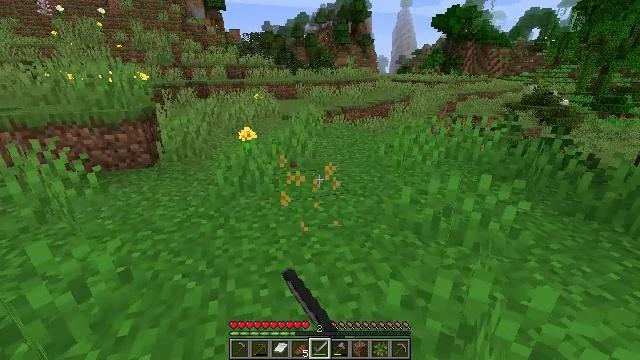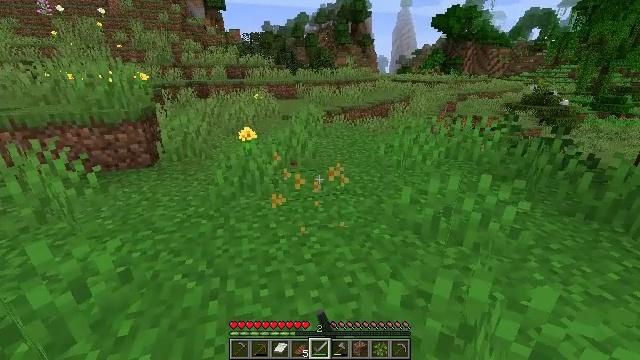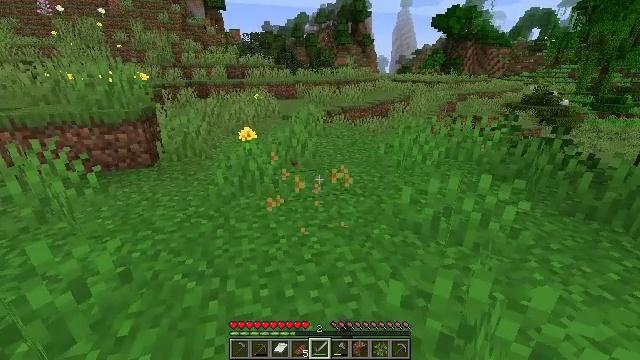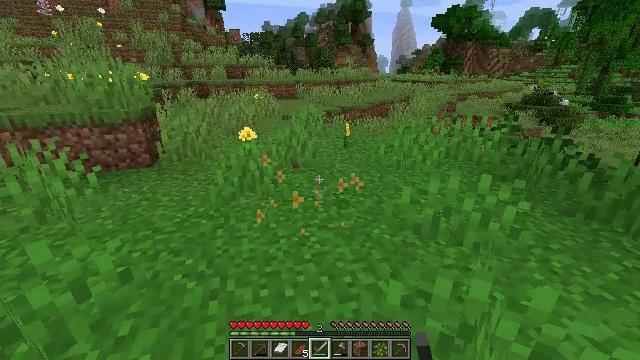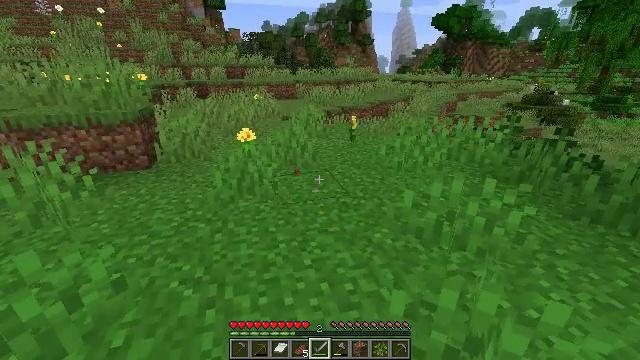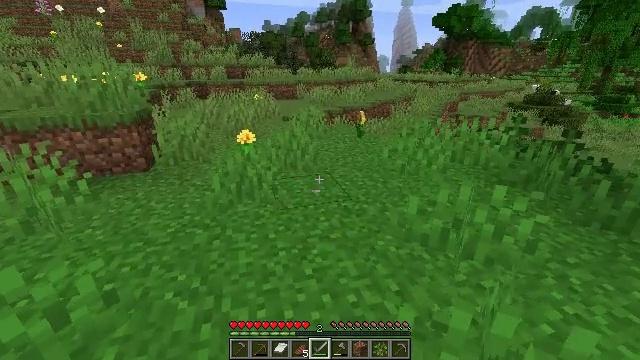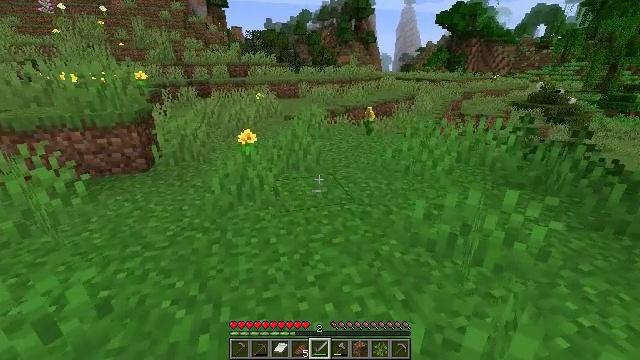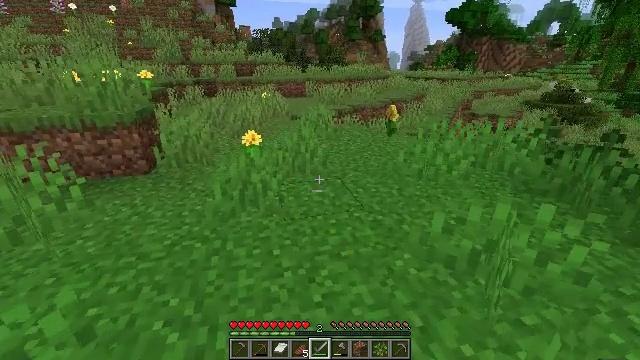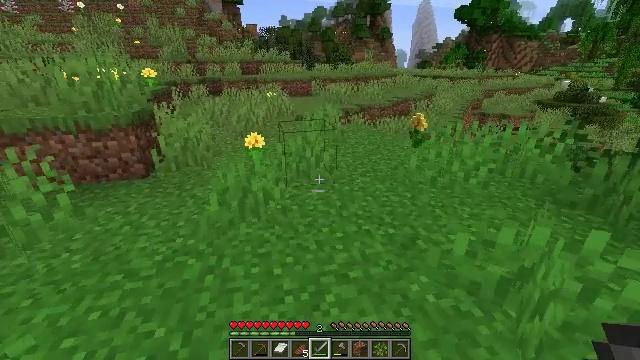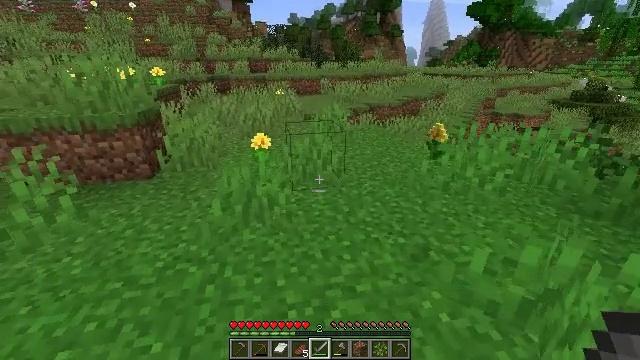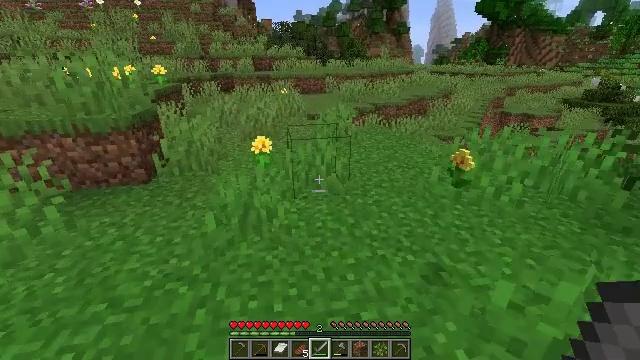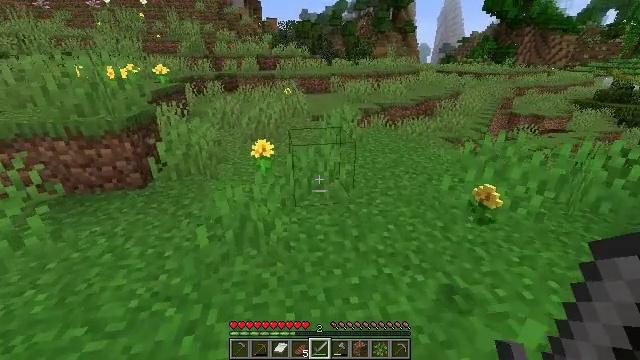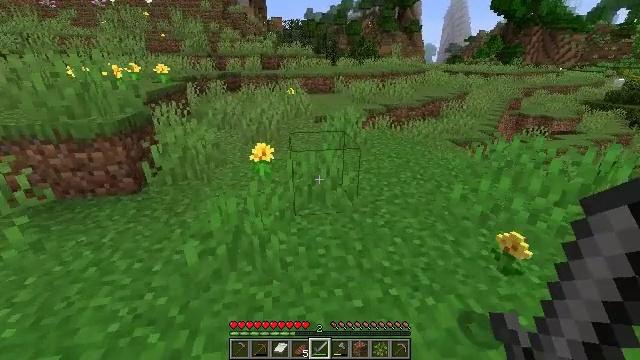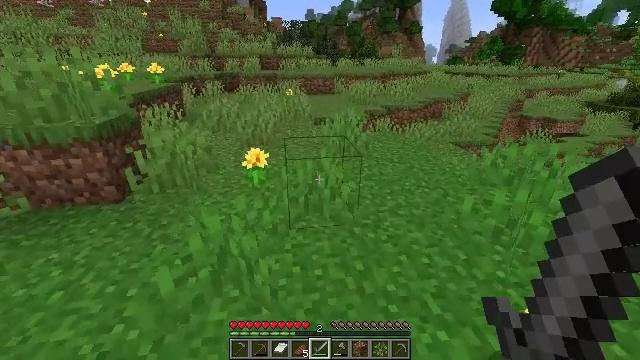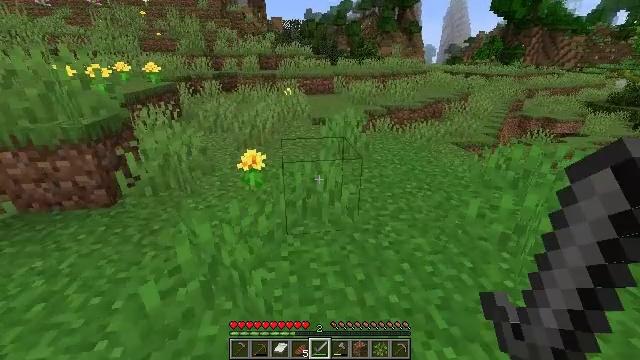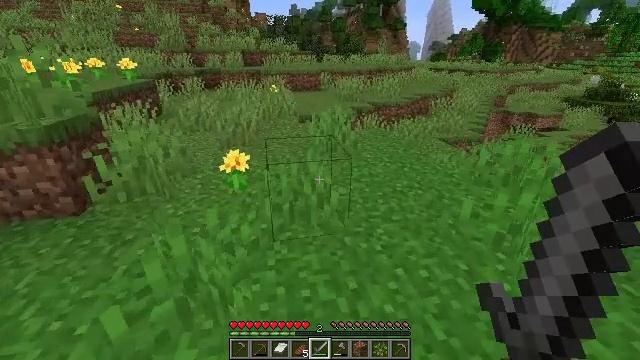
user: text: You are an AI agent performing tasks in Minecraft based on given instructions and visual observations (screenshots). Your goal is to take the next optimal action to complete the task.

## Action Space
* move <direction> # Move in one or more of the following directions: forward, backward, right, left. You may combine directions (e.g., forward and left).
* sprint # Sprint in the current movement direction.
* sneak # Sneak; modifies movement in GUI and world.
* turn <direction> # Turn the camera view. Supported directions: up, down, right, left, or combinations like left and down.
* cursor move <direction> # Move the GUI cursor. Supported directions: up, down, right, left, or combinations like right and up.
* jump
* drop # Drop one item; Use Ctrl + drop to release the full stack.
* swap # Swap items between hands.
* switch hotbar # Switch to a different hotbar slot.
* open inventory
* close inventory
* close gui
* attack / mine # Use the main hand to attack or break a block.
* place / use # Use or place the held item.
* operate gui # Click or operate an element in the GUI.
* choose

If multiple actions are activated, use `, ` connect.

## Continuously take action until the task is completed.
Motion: motion action
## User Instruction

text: Mine the dandelion from the ground.
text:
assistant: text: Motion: no_op
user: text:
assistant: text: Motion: no_op
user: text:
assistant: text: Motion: no_op
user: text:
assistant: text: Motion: move forward
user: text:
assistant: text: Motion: move forward
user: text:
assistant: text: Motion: move forward
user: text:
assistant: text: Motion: move forward, turn left
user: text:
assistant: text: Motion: move forward, turn left
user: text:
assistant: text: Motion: move forward, turn left
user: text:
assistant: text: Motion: move forward, turn left
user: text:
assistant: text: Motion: move forward, turn left
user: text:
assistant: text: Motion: move forward
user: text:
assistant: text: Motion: move forward
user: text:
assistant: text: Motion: move forward
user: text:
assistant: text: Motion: move forward, turn right
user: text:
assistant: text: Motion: move forward, turn right
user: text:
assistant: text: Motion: move forward, turn right
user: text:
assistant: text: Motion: move forward, turn right
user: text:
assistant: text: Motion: move forward
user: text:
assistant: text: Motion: no_op
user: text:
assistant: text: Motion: no_op
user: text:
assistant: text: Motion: no_op
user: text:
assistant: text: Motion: no_op
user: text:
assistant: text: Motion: no_op
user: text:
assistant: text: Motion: no_op
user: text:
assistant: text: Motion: no_op
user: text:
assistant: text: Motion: no_op
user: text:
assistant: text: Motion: turn left
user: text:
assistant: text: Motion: turn left
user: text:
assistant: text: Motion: turn left